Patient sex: M
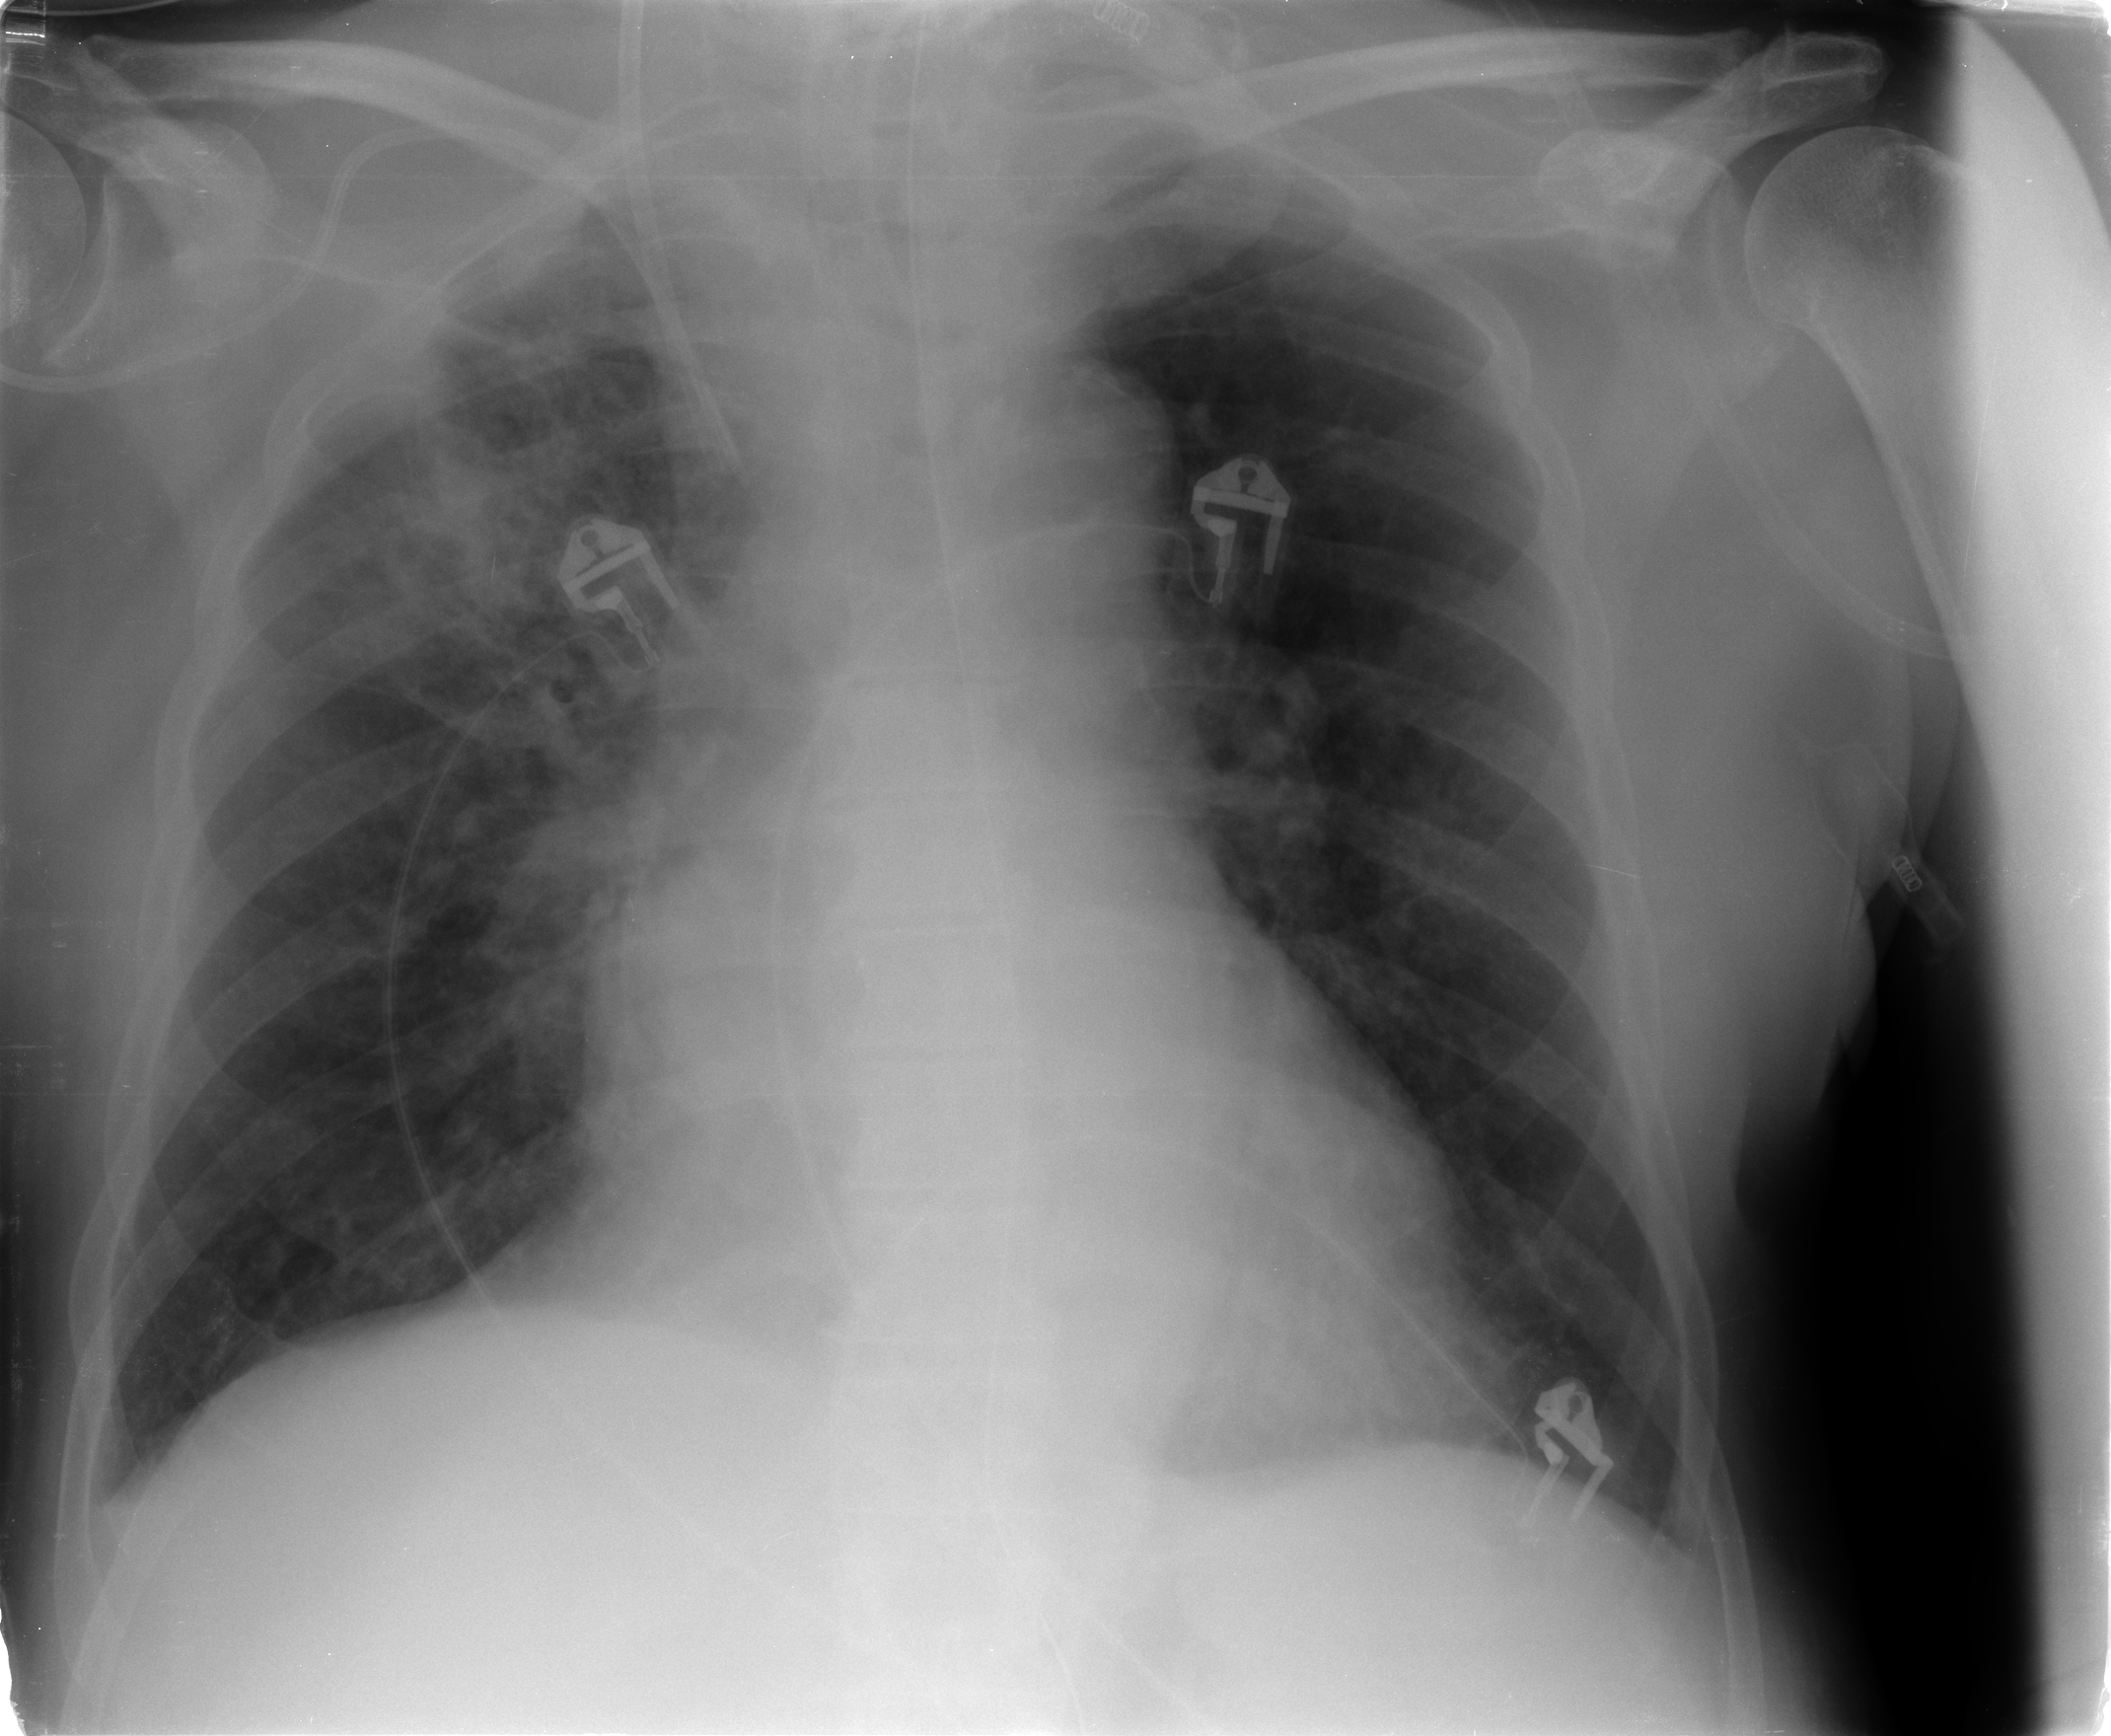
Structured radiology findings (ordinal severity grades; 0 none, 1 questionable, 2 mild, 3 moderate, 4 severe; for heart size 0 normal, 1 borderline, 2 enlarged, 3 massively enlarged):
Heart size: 1
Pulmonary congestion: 1
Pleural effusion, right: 0
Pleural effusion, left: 0
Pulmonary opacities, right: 2
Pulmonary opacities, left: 0
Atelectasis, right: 2
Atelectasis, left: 0